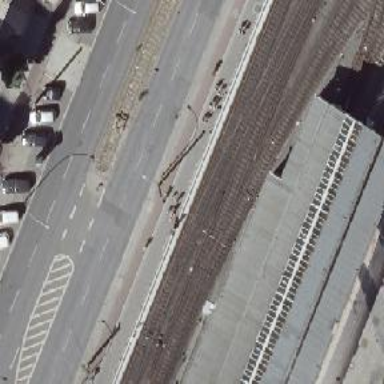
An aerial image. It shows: Rail track with electrification on top.